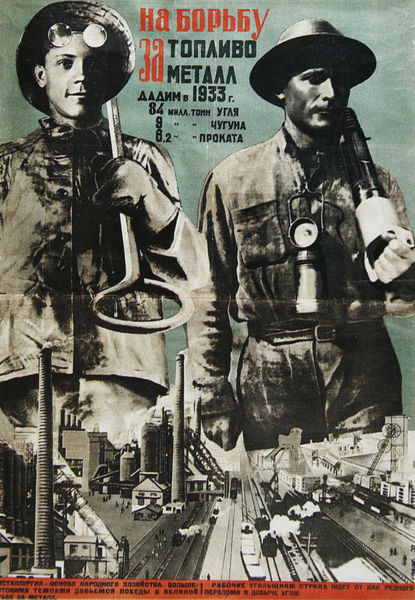
Titel: "In den Kampf für Kraftstoff und Metall!"
Künstler: Gustav Kluzis
Standort: Moskau
Institution: Lenin-Bibliothek
Schlagwörter: dunkel, schatten, grün, stadt, grau, handschuh, hell, hut, hüte, lampe, lampen, licht, männer, orange, schwarz, türkis, gürtel, rot, gesichter, portrait, porträt, qualm, rauch, arbeit, kamin, kamine, schornstein, lächeln, schrift, zwei, moderne, russland, zug, schornsteine, grafik, graphik, fabrik, arbeiter, industrie, datum, collage, schlote, schnalle, eisen, porträts, druck, text, plakat, portraits, poster, werkzeug, eisenbahn, verkehr, schienen, stange, russisch, werk, fortschritt, züge, appell, sozialismus, werkzeuge, sozialistisch, aufruf, eisenstange, kyrillisch, geschultert, protagonisten, fotomontage, proletariat, photomontage, udssr, bergleute, propaganda, werktätige, stahlarbeiter, fotompntage, preßlufthammer, sparten